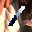
Label: 1